Question: I have my problem in my datagrid view.

The datagridview is from the text file:
> Student Name|Grade Level|Student Number|GenderJohn,Grade 7,54015,Jessy,Grade 3,20147,Kyle,Grade 9,41812,Howard,Grade 6,8436,
And my code:
'''
var lines = File.ReadAllLines(@"C:\Users\1\Desktop\1.txt");
if (lines.Count() > 0)
{
foreach (var columnName in lines.FirstOrDefault()
.Split(new[] { '|' }, StringSplitOptions.RemoveEmptyEntries))
{
dataGridView1.Columns.Add(columnName, columnName);
}
foreach (var cellValues in lines.Skip(1))
{
var cellArray = cellValues
.Split(new[] { ',' }, StringSplitOptions.RemoveEmptyEntries);
if (cellArray.Length == dataGridView1.Columns.Count)
dataGridView1.Rows.Add(cellArray);
}
foreach (var columnName in lines.First()
.Split(new[] { '|' }, StringSplitOptions.RemoveEmptyEntries))
{
if (columnName == "Gender")
{
var dgc = new DataGridViewComboBoxColumn() { Name = "hi", HeaderText = "bye" };
// dgc.Items.AddRange("Male", "Female");
DataTable dt = new DataTable();
DataColumn dc1 = new DataColumn("ID");
DataColumn dc2 = new DataColumn("Name");
dt.Columns.Add(dc1);
dt.Columns.Add(dc2);
dt.Rows.Add(1, "Male");
dt.Rows.Add(2, "Female");
DataGridViewComboBoxColumn c1 = new DataGridViewComboBoxColumn();
c1.DataSource = dt;
c1.DisplayMember = "Name";
c1.ValueMember = "ID";
for (int i = 0; i < dt.Rows.Count; i++)
{
if (dt.Rows[i]["ID"].ToString() == "1") // 1 for MALE & 2 for FEMALE
{
c1.DefaultCellStyle.NullValue = dt.Rows[i]["Name"];
}
}
dataGridView1.Columns.Add(c1);
continue;
}
}
}
'''
What i want is to remove the 3rd column and replace it by the fourth column and also to change the value of this
> if (dt.Rows[i]["ID"].ToString() == "") // 1 for MALE & 2 for FEMALE
on value member ID
to the fourth value of a line in the text file.
> John,Grade 7,54015,Jessy,Grade 3,20147,Kyle,Grade 9,41812,Howard,Grade 6,8436,
If the value is 1, the default value of combobox is male.
While, if the value 2, the default value of combobox is female.
Can anyone fix and edit my code?
Thanks to everyone!
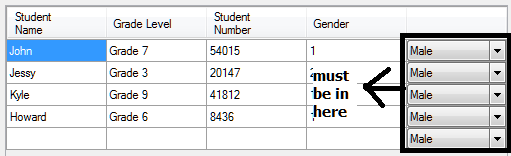
Answer: This works,
'''
DataTable dt = new DataTable();
dt.Columns.Add("ID");
dt.Columns.Add("Name");
dt.Rows.Add(1, "Male");
dt.Rows.Add(2, "Female");
var lines = File.ReadAllLines(@"C:\Users\1\Desktop\1.txt");
if (lines.Count() > 0)
{
foreach (var columnName in lines.FirstOrDefault()
.Split(new[] { '|' }, StringSplitOptions.RemoveEmptyEntries))
{
if (columnName == "Gender")
{
var c1 = new DataGridViewComboBoxColumn();
c1.DataSource = dt;
c1.DisplayMember = "Name";
c1.ValueMember = "ID";
c1.HeaderText = "Gender";
dataGridView1.Columns.Add(c1);
continue;
}
dataGridView1.Columns.Add(columnName, columnName);
}
foreach (var cellValues in lines.Skip(1))
{
var cellArray = cellValues
.Split(new[] { ',' }, StringSplitOptions.RemoveEmptyEntries);
if (cellArray.Length == dataGridView1.Columns.Count)
dataGridView1.Rows.Add(cellArray);
}
}
'''
I also like to point out that you are using
'''
cellValues.Split(new[] { ',' }, StringSplitOptions.RemoveEmptyEntries);
'''
which could be dangerous, because of 'StringSplitOptions.RemoveEmptyEntries' the entry
'''
Hulk,,8436,1
'''
would be skipped.
And I would suggest you use a DataTable as a DataSource
'''
private void Form1_Shown(object sender, EventArgs e)
{
DataTable dt = new DataTable();
dt.Columns.Add("ID");
dt.Columns.Add("Name");
dt.Rows.Add(1, "Male");
dt.Rows.Add(2, "Female");
var table = GetDataTable(@"C:\temp\1.txt");
foreach (DataColumn column in table.Columns)
{
var columnName = column.ColumnName;
DataGridViewColumn col;
if (columnName == "Gender")
{
var c1 = new DataGridViewComboBoxColumn();
c1.DataSource = dt;
c1.DisplayMember = "Name";
c1.ValueMember = "ID";
col = c1;
}
else
{
col = new DataGridViewTextBoxColumn();
}
col.HeaderText = "Gender";
col.DataPropertyName = columnName;
dataGridView1.Columns.Add(col);
}
dataGridView1.DataSource = table;
}
'''
the method could look like this
'''
private DataTable GetDataTable(string fileName)
{
var table = new DataTable();
var lines = File.ReadAllLines(@"C:\temp\1.txt");
if (lines.Count() > 0)
{
foreach (var columnName in lines.FirstOrDefault()
.Split(new[] { '|' }, StringSplitOptions.RemoveEmptyEntries))
{
table.Columns.Add(columnName);
}
foreach (var cellValues in lines.Skip(1))
{
var cellArray = cellValues
.Split(new[] { ',' }, StringSplitOptions.RemoveEmptyEntries);
if (cellArray.Length == table.Columns.Count)
table.Rows.Add(cellArray);
}
}
return table;
}
'''